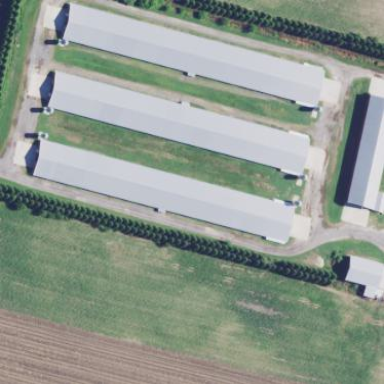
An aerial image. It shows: Farm auxiliary building.